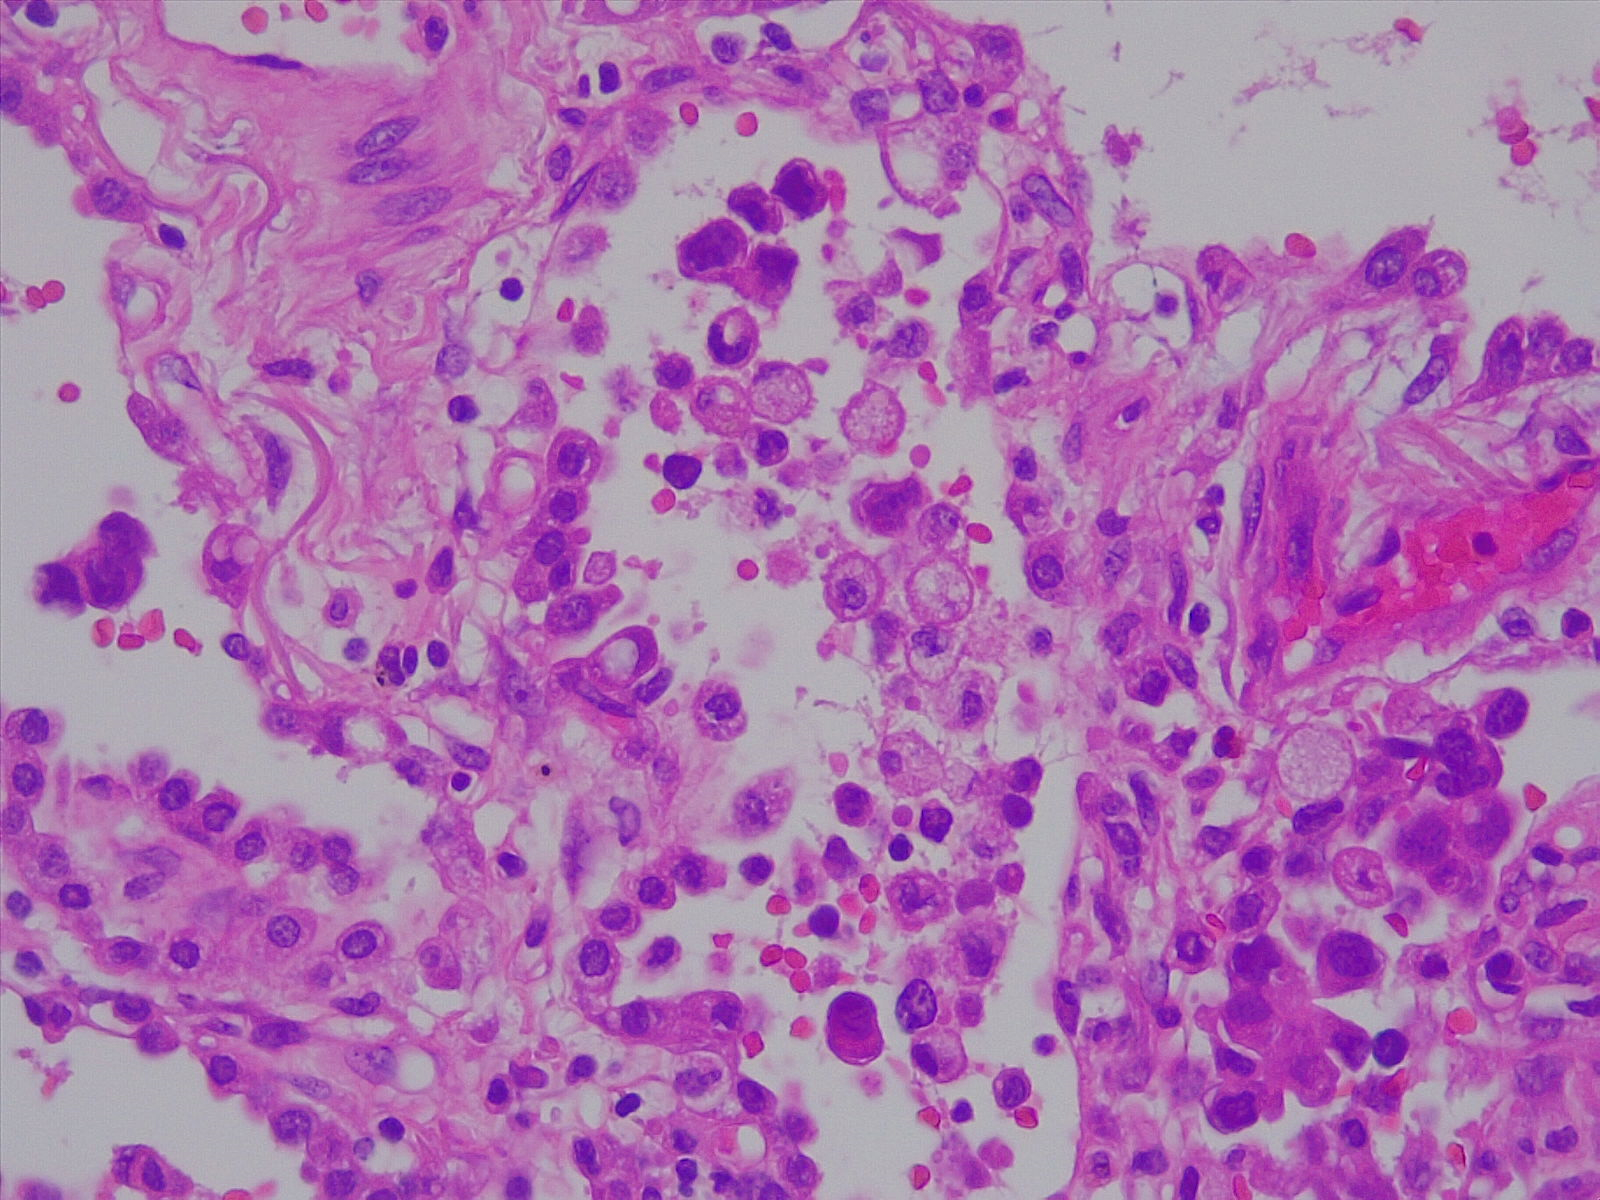
Label: lung adenocarcinoma, well differentiated